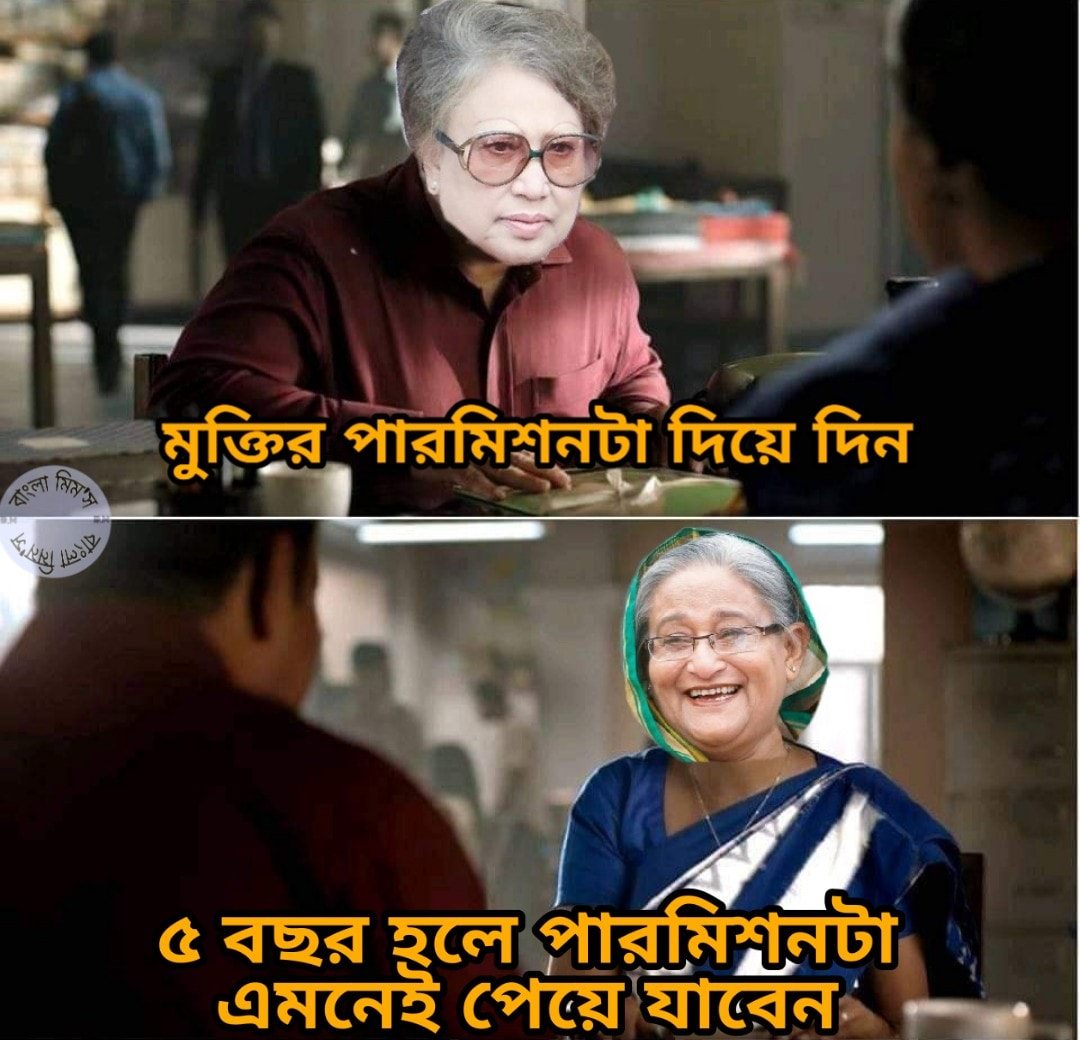
Text: মুক্তির পারমিশনটা দিয়ে দিন ৫ বছর হলে পারমিশনটা এমনে পেয়ে যাবেন
Label: Hate
Hate category: Political
Targeted group: Organization